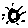
Label: sun